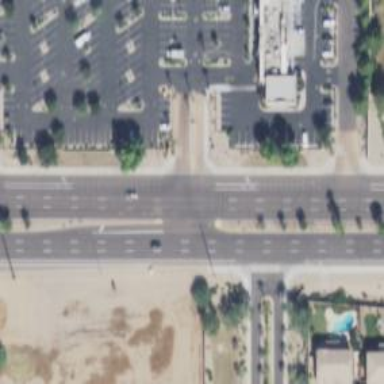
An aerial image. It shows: Asphalt road with secondary link designation.